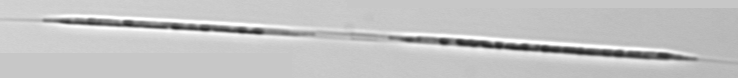
Label: Rhizosolenia